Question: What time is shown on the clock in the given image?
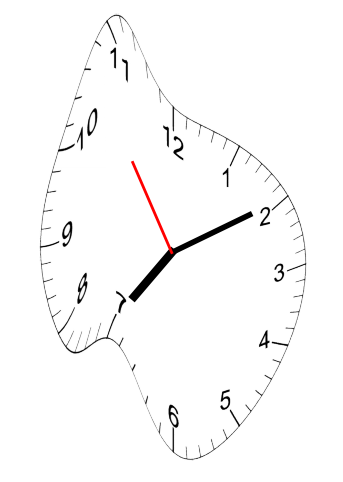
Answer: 07:09:54